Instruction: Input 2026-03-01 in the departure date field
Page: home
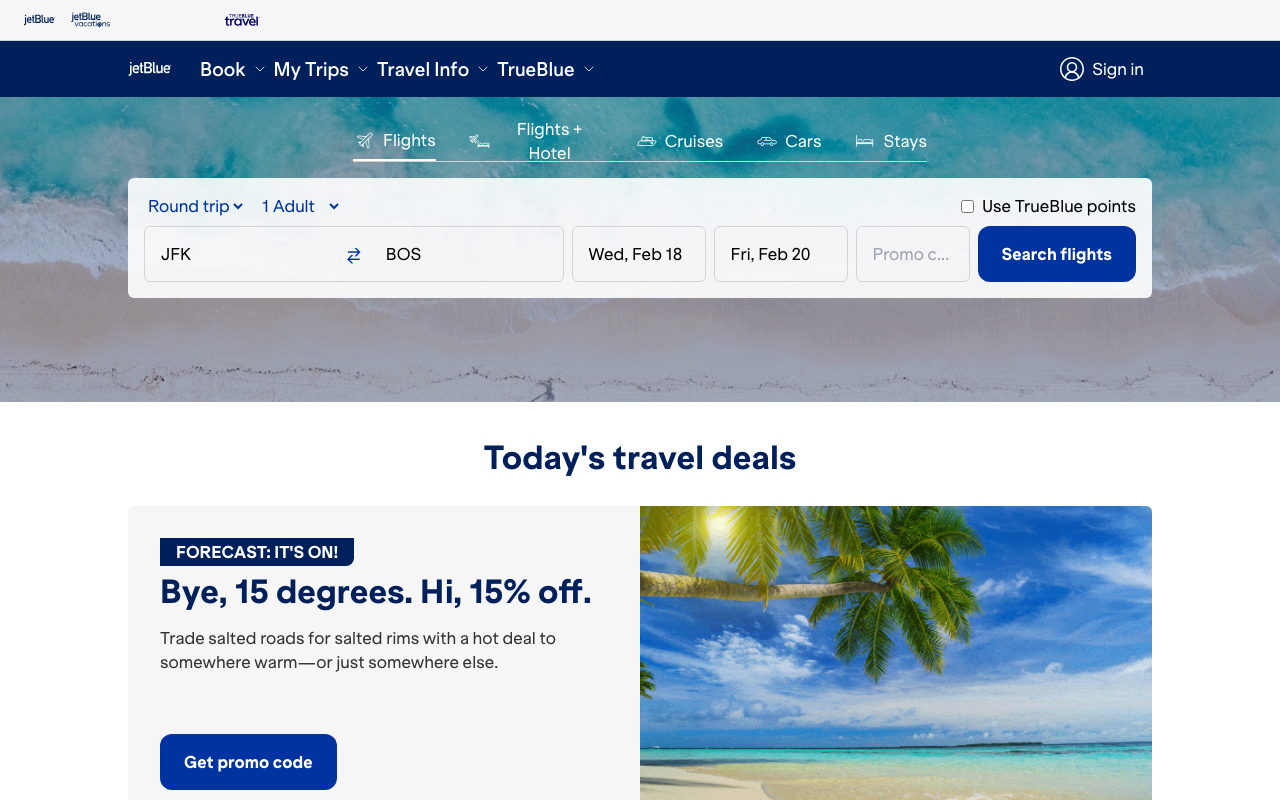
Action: type